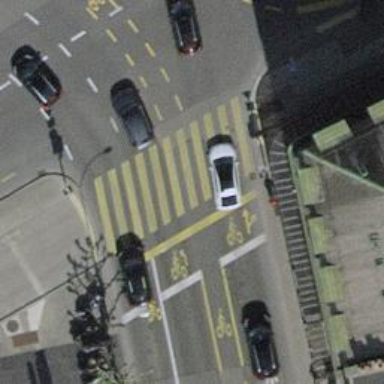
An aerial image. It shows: Residential road with asphalt surface and designated cycle lane.